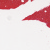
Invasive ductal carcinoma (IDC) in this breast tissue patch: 0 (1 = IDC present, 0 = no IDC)